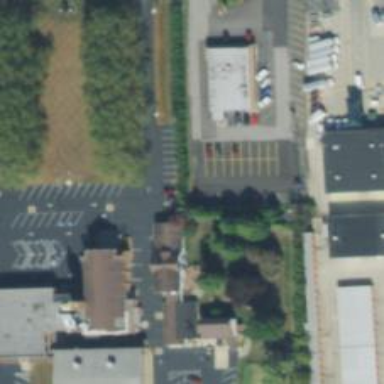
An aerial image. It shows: Retail area.